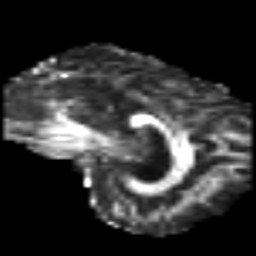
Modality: FA
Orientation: sagittal
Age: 39
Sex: female
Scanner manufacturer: siemens
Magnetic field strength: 3 T
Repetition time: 6.1 s
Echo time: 0.101 s